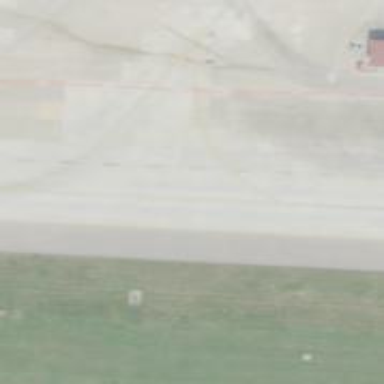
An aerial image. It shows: View of taxiway at the airport.